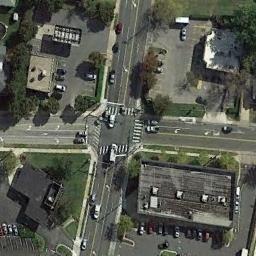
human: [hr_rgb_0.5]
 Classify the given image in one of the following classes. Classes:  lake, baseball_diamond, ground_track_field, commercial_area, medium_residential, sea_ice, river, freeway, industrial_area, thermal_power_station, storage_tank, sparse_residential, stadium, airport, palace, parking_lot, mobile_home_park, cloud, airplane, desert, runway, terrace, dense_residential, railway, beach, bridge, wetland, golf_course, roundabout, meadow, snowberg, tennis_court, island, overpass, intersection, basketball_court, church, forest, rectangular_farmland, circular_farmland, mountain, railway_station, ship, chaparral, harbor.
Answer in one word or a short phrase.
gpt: intersection